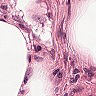
Metastatic tissue present: no